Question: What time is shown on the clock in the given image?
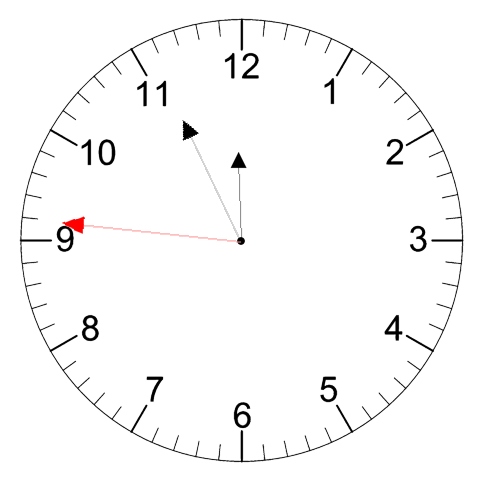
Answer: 11:55:46